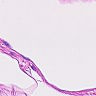
Metastatic tissue present: no